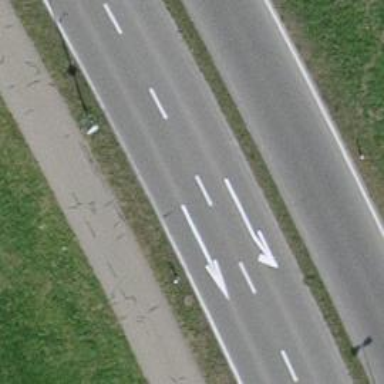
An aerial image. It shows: Secondary road with asphalt surface.